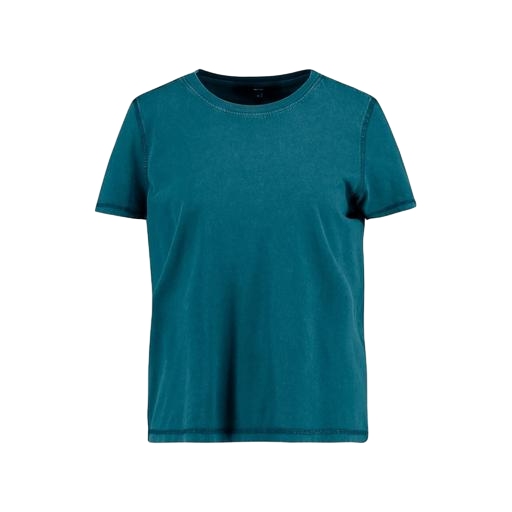
blue t-shirt only macy, regular t-shirt, blue nly t-shirt, white background